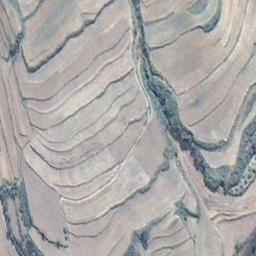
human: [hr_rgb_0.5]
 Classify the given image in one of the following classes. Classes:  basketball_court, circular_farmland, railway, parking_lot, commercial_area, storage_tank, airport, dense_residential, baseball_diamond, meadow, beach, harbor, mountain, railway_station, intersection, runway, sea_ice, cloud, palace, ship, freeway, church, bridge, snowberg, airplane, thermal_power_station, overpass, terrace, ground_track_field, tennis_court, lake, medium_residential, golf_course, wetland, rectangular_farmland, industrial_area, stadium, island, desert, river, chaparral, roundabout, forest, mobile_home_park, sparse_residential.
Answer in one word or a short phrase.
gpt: terrace